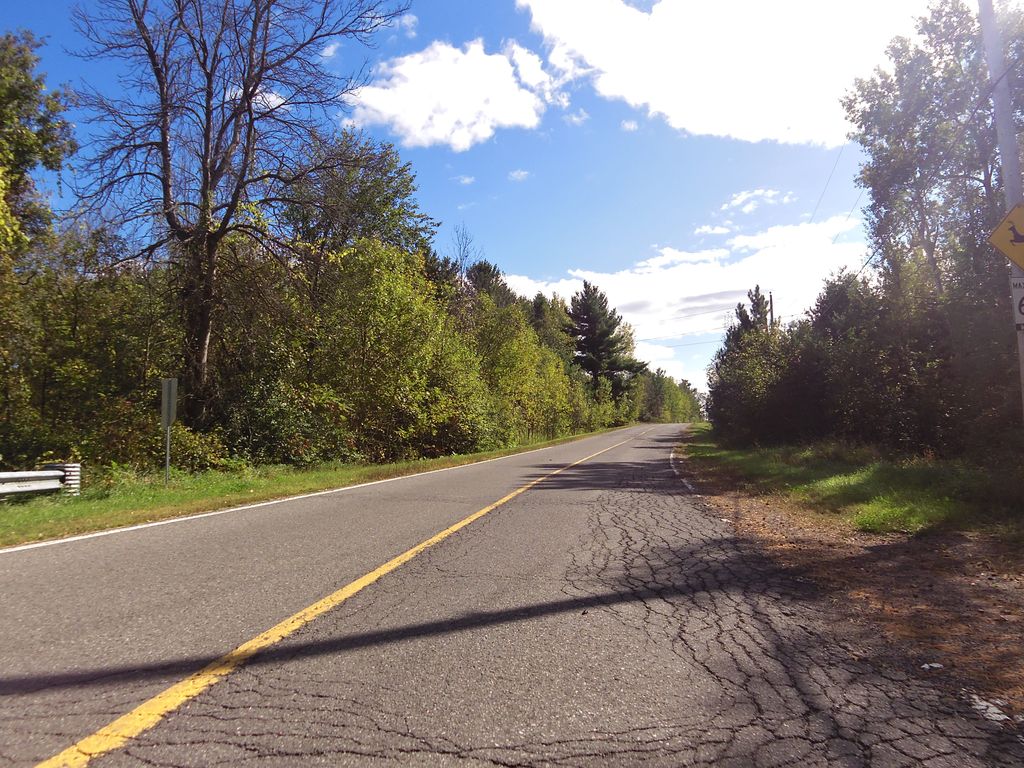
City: ottawa-gatineau